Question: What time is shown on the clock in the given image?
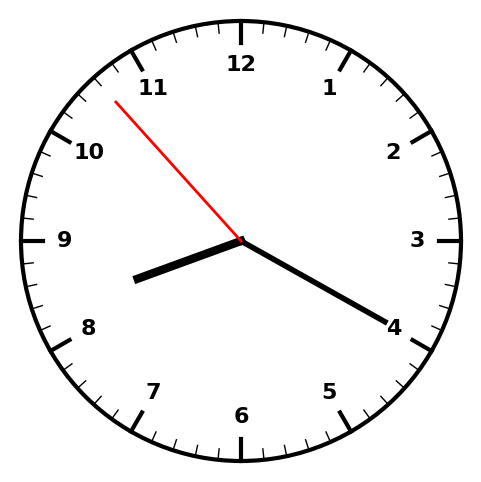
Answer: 08:19:53